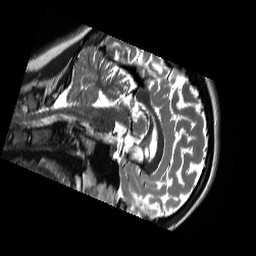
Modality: T2w
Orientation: sagittal
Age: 18
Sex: female
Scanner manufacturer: siemens
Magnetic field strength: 3 T
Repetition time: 13.52 s
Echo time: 0.088 s